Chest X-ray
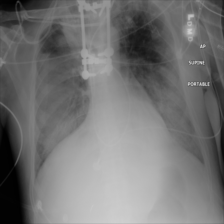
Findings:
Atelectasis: negative
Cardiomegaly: negative
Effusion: negative
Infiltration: negative
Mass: negative
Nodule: negative
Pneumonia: negative
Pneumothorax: negative
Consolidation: negative
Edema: negative
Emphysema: negative
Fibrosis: negative
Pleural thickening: negative
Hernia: negative